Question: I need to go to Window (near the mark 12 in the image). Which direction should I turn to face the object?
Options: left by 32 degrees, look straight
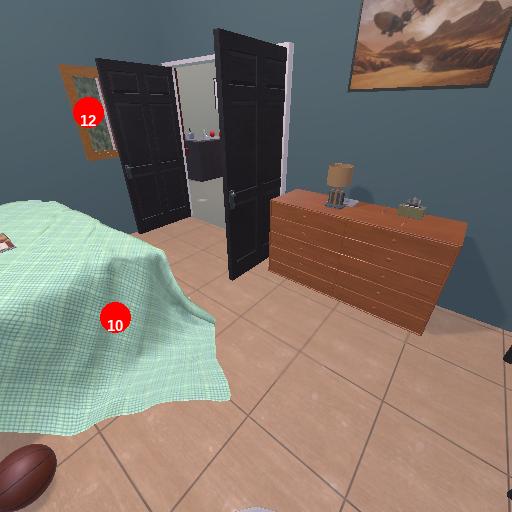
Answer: left by 32 degrees